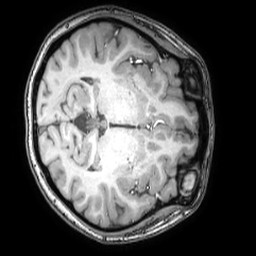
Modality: T1w
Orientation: axial
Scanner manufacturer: philips
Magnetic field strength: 3 T
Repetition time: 0.008 s
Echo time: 0.0035 s